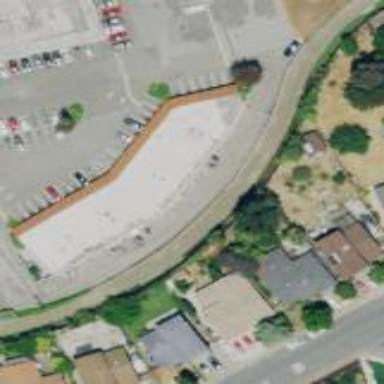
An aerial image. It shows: Retail building.